Field crop: maize
Growth stage: 2
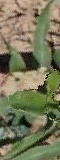
Species: maize